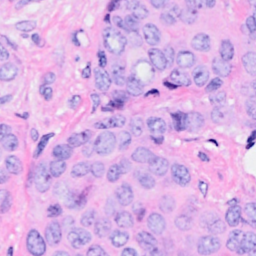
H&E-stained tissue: Breast